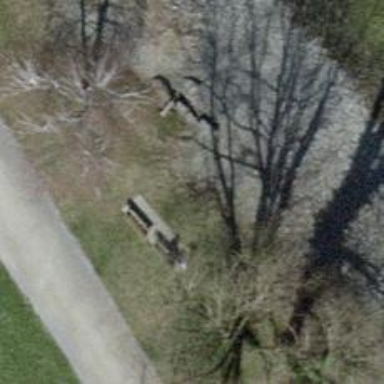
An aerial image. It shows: Brown bench.